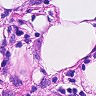
Metastatic tissue present: yes